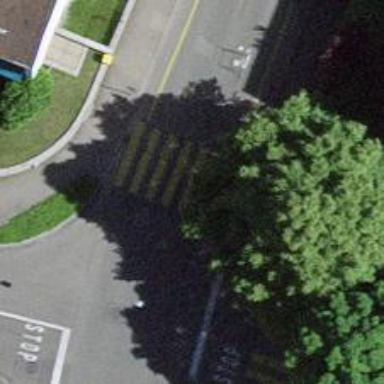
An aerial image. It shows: Uncontrolled zebra crossing on the road.